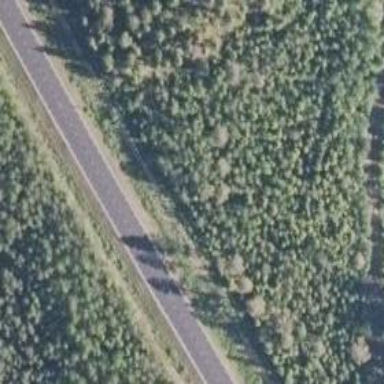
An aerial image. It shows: Asphalt trunk highway.